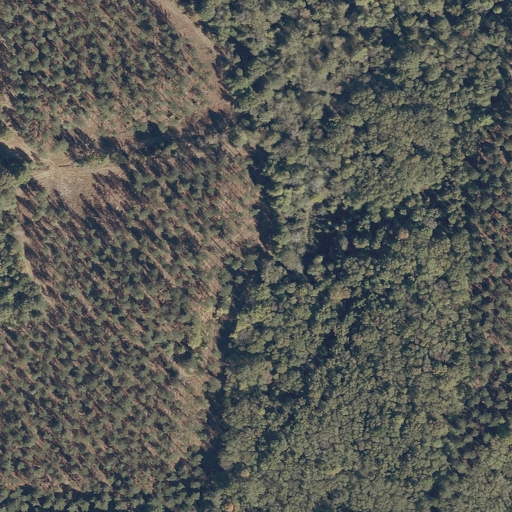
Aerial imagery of valley in Mississippi named West Goose Valley containing woody wetlands, evergreen forest, and mixed forest